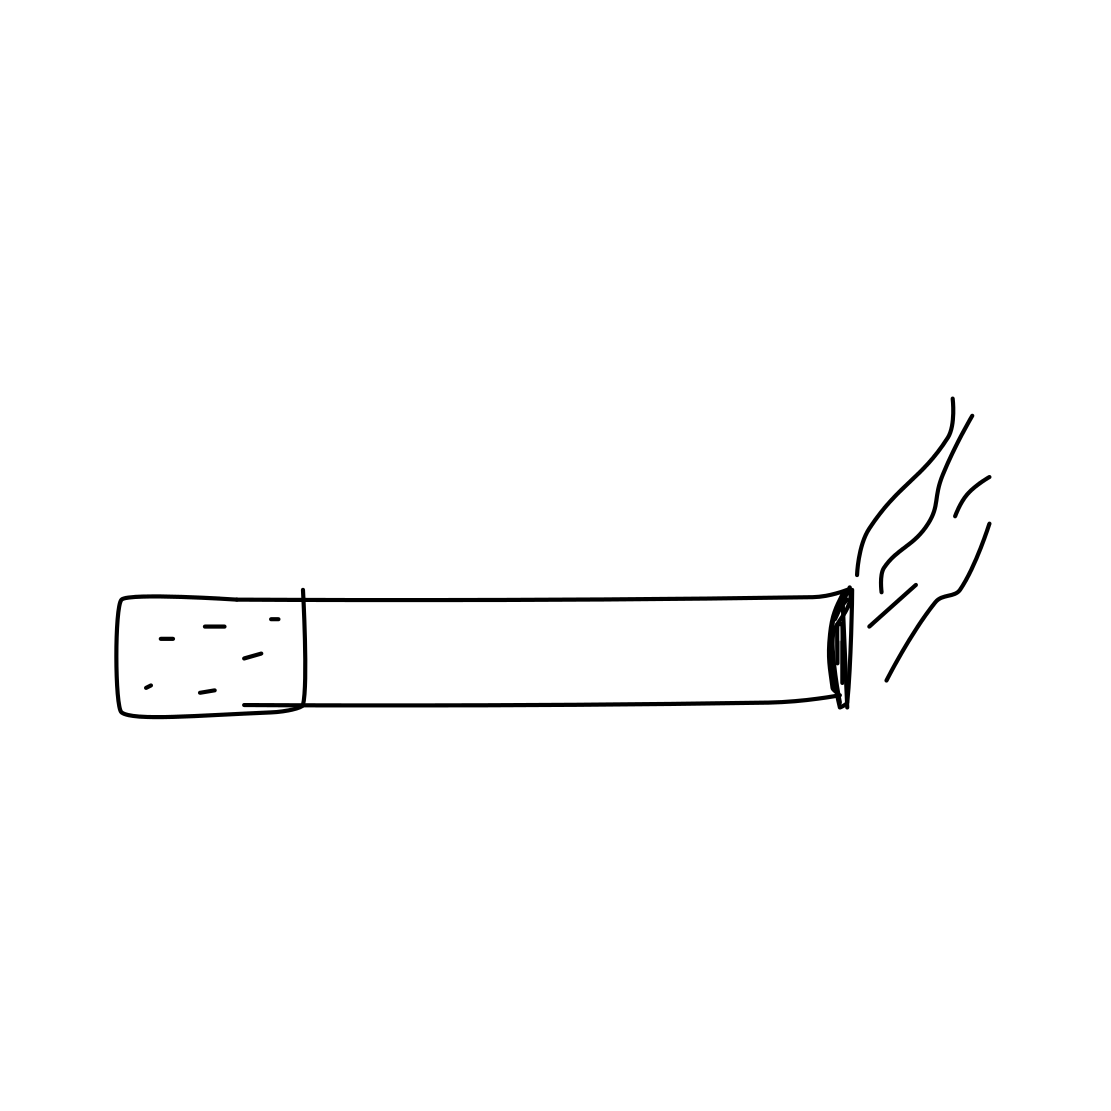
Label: cigarette